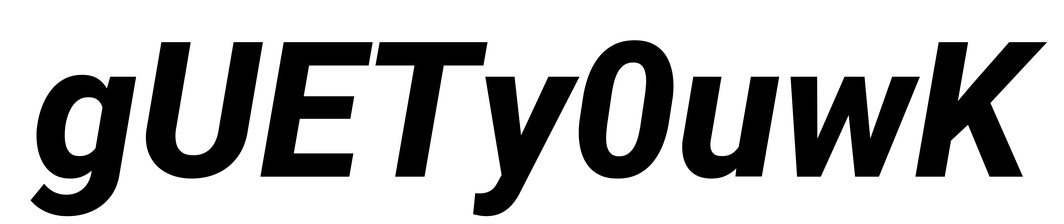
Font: Roboto-Italic_ExtraBold_Italic